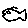
Label: fish